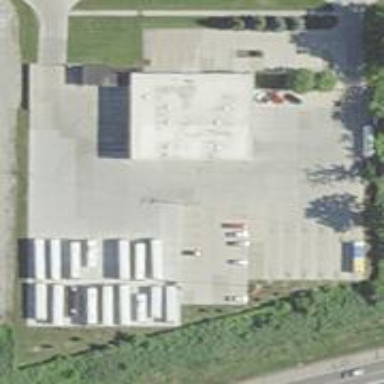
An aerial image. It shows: Bus depot area.